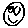
Label: smiley face